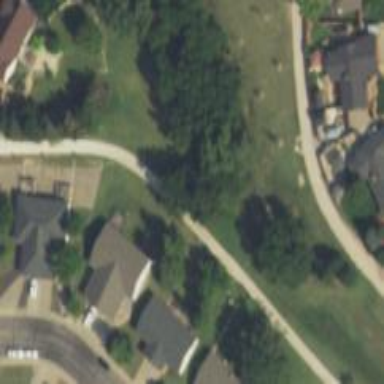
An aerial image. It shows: Disc golf hole in disc golf sport setting.